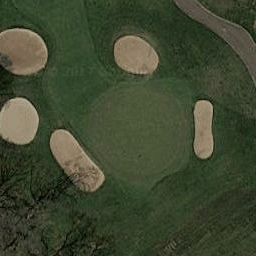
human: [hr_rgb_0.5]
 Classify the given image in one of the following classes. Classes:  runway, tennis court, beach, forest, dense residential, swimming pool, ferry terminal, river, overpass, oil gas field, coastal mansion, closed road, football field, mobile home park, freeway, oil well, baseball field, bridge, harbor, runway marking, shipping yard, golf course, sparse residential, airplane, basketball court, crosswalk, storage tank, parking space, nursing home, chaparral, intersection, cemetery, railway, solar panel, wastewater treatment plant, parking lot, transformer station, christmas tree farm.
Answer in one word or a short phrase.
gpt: golf course